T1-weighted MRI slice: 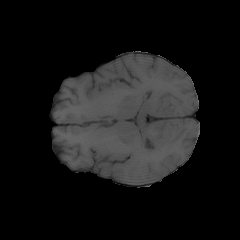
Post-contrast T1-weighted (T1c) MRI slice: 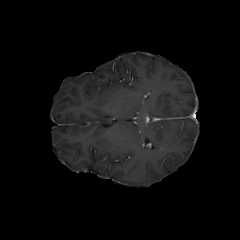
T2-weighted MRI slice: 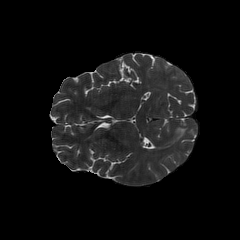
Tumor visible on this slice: yes